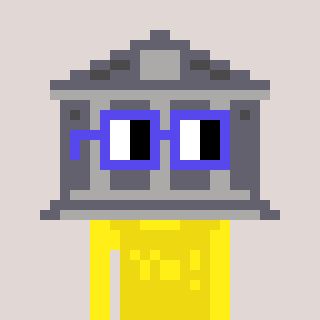
a pixel art character with square blue glasses, a bank-shaped head and a yellow-colored body on a warm background